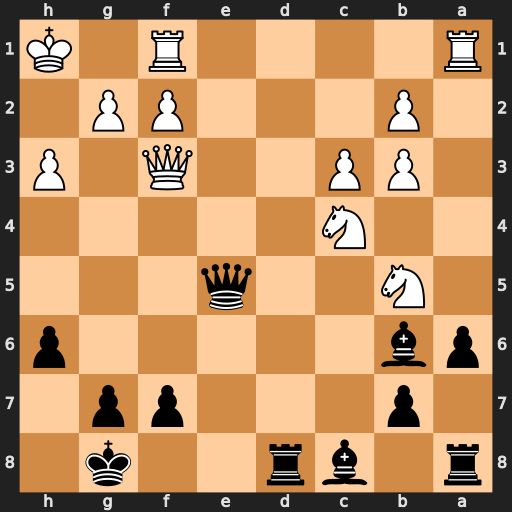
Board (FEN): r1br2k1/1p3pp1/pb5p/1N2q3/2N5/1PP2Q1P/1P3PP1/R4R1K
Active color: b
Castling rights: -
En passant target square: -
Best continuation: Qxb5 Nxb6 Qxb6